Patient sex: M
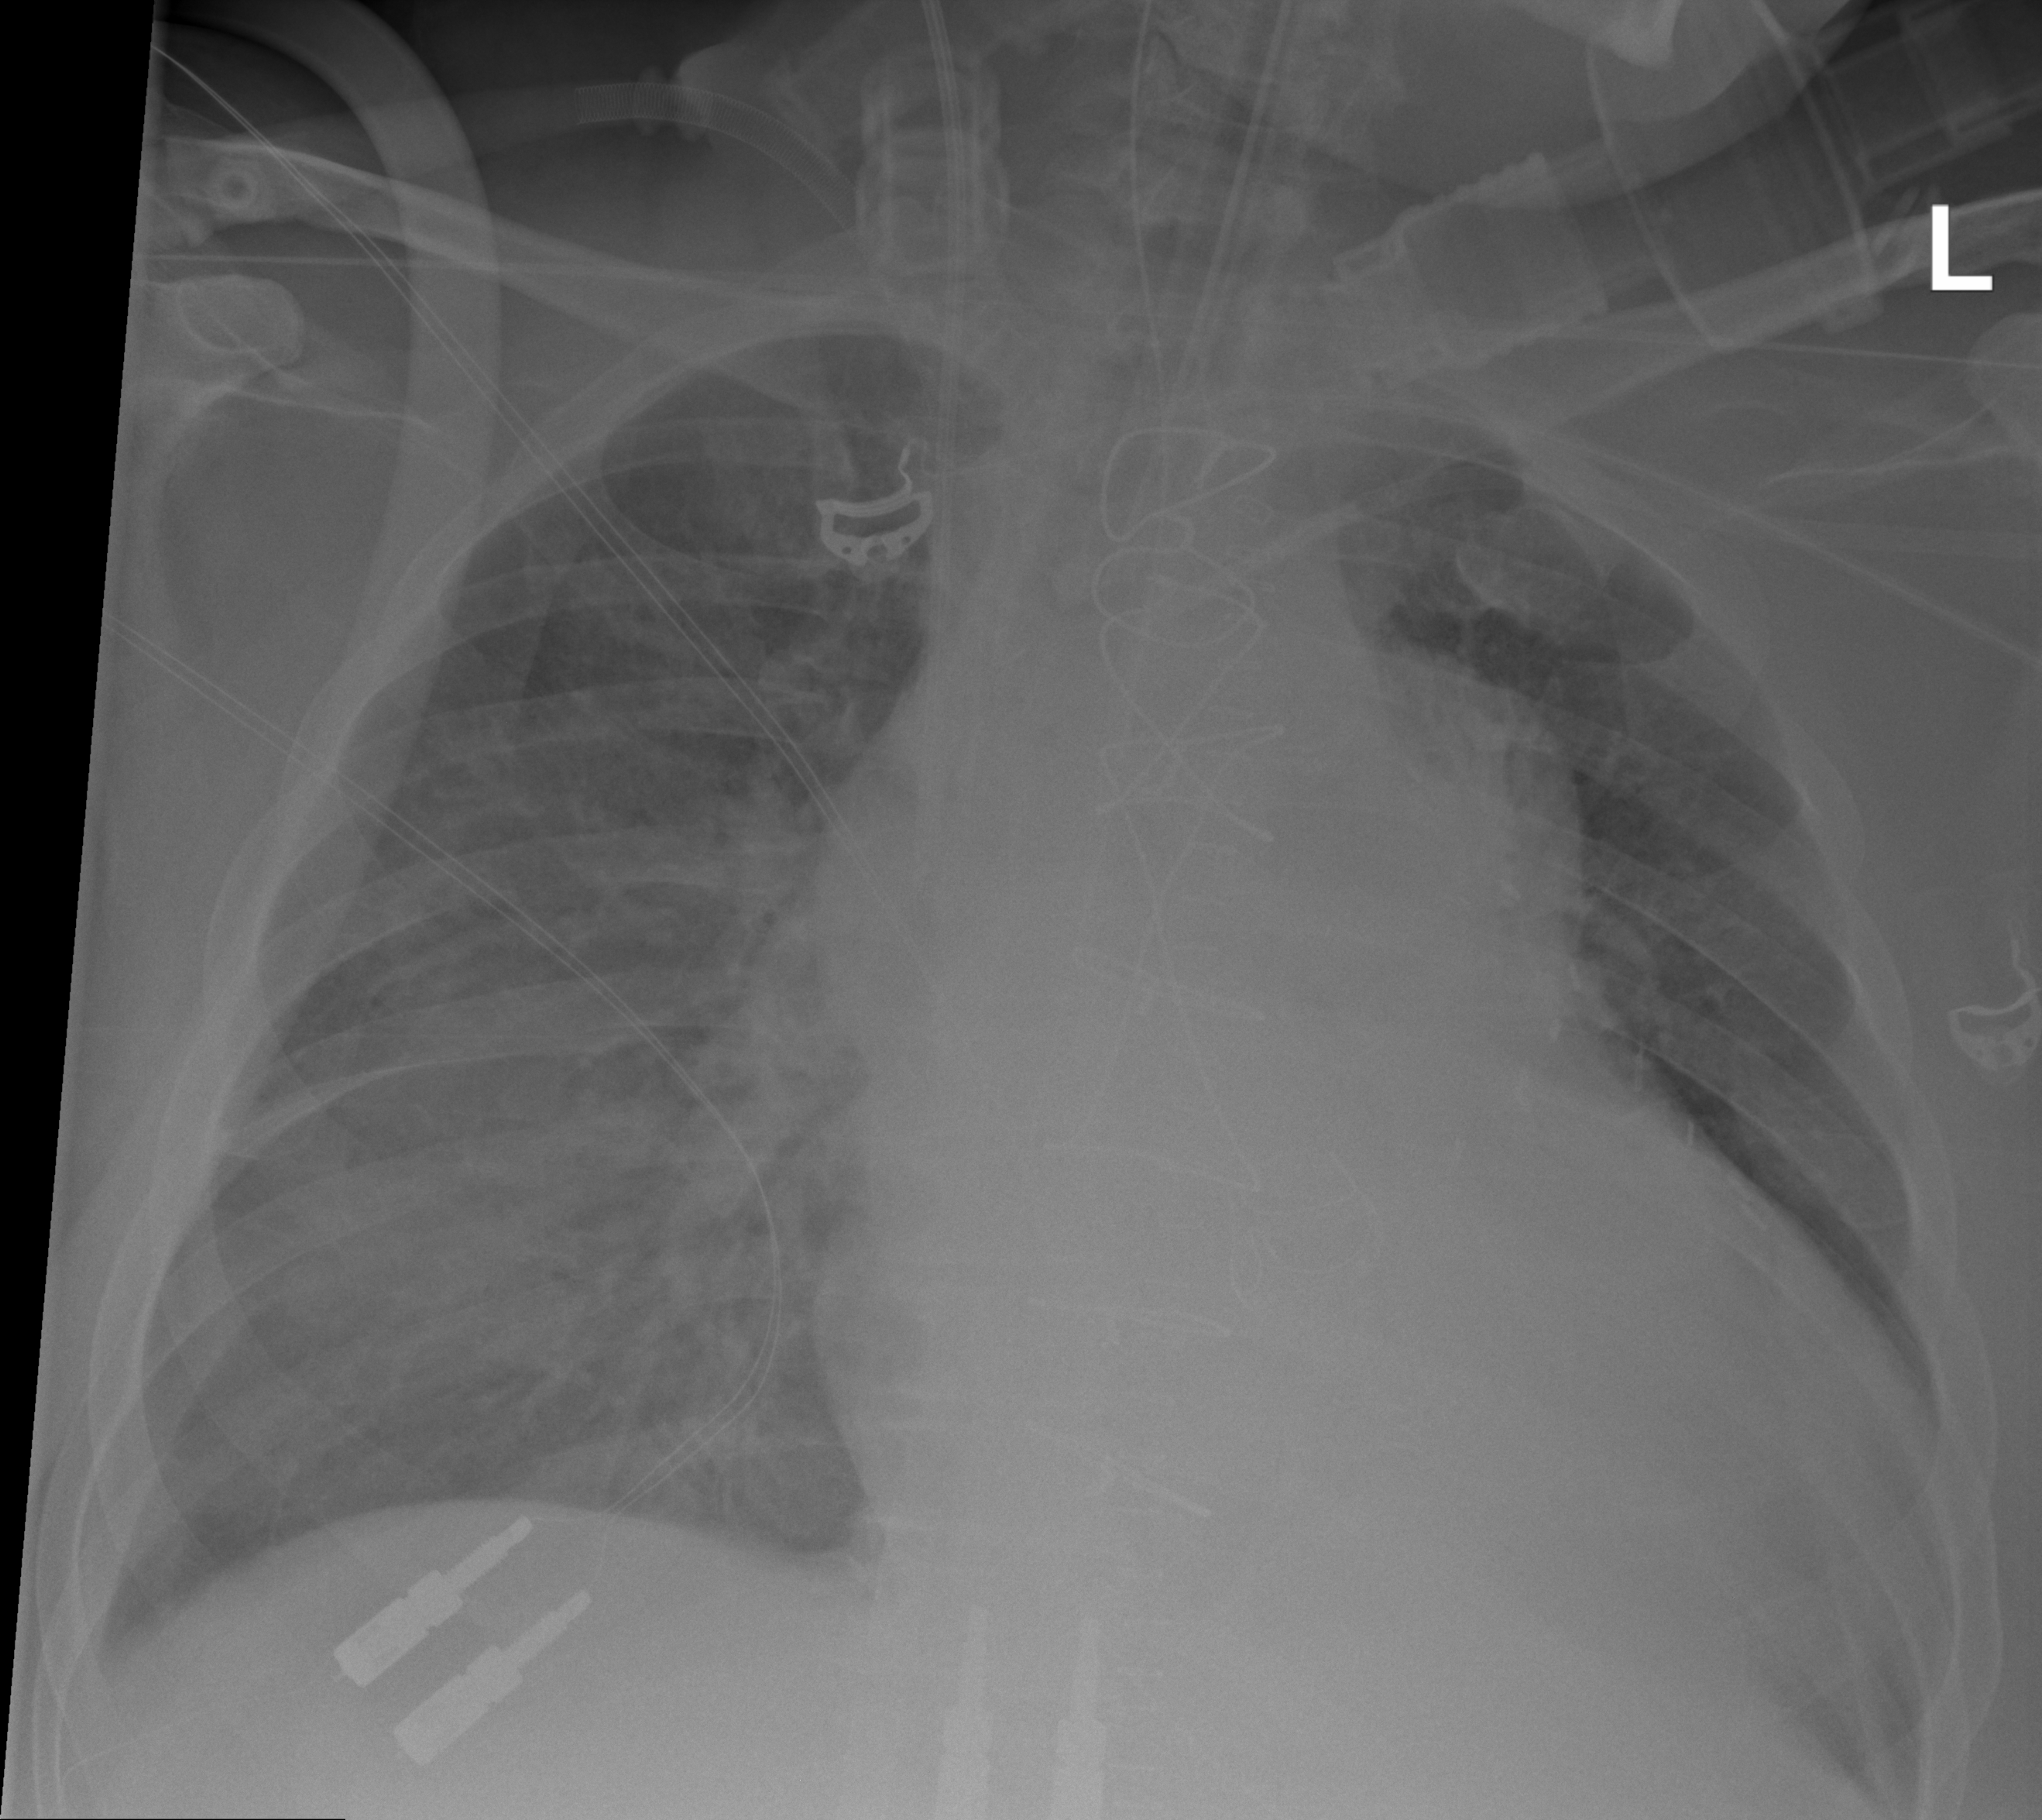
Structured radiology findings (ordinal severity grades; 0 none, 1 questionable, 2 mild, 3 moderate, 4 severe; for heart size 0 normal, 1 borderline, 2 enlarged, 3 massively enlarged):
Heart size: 2
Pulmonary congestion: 2
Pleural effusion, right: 0
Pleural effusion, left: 0
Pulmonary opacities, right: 2
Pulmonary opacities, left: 2
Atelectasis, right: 2
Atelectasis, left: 2